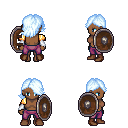
a pixel art fantasy rpg character, female body template, human, dark skin, gold arm armor, magenta pants, white cyan swoop hairstyle, white cloth bracers, brown shoes, shield, four views (front, back, left, right), 2x2 character sprite sheet, small pixel art, hard edges, no anti-aliasing